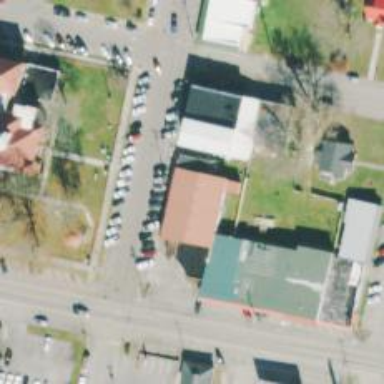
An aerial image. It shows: Town hall.